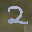
Label: 2